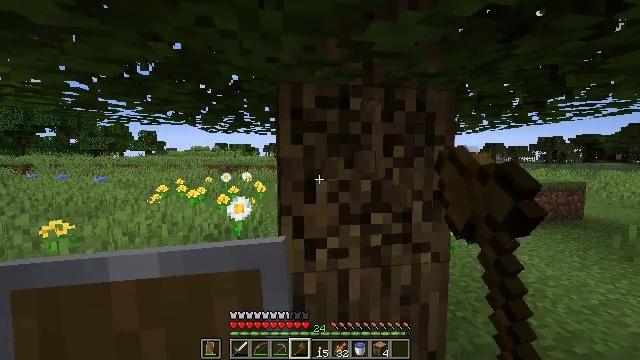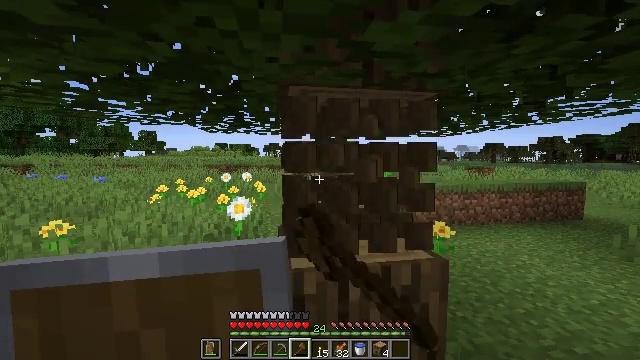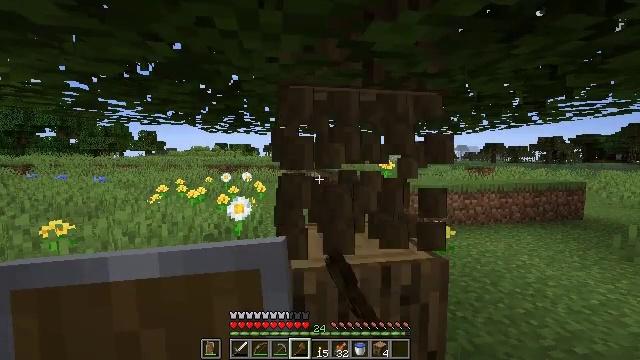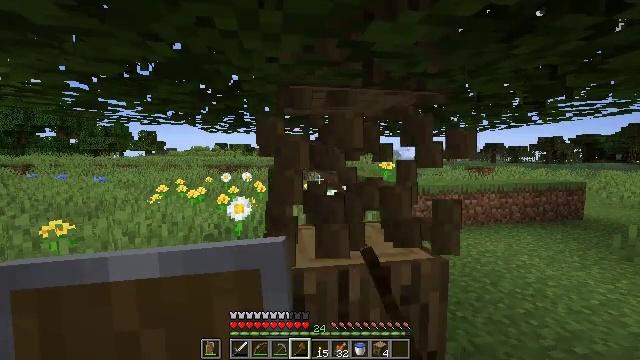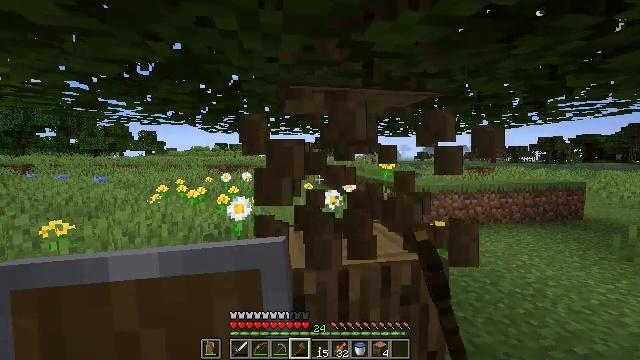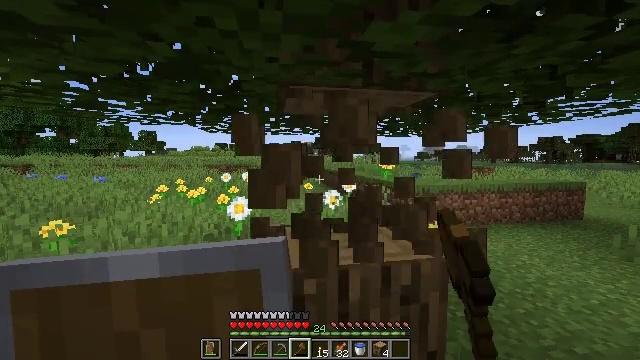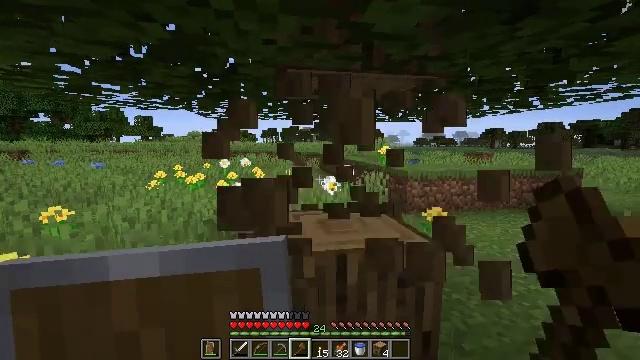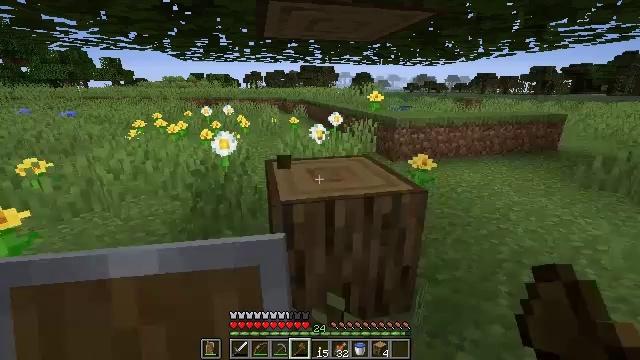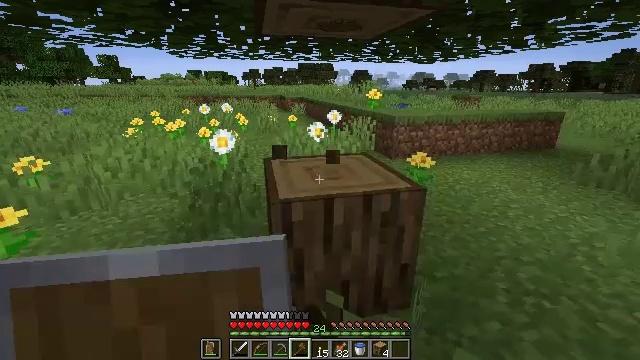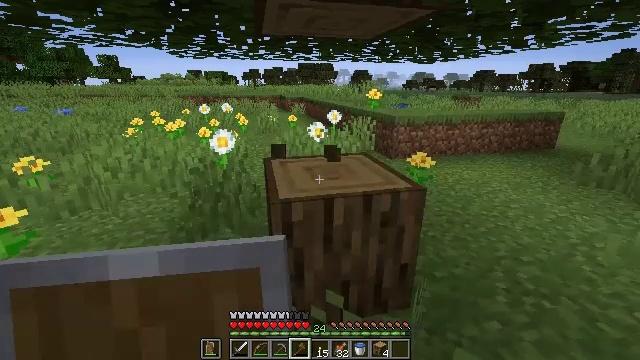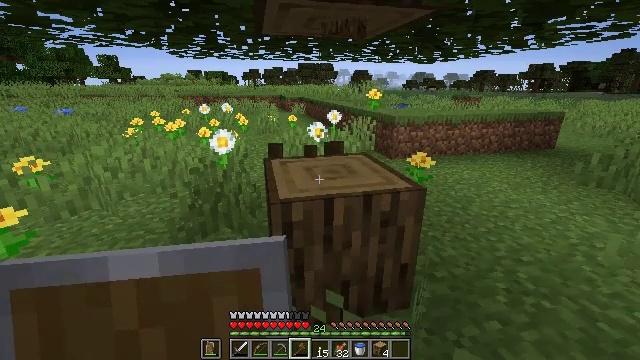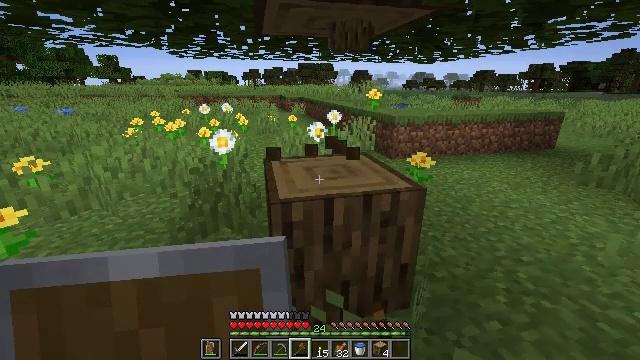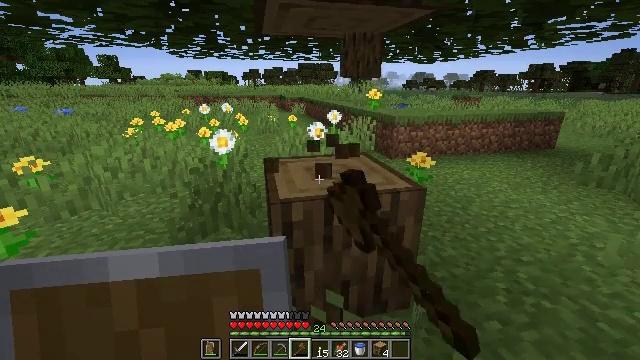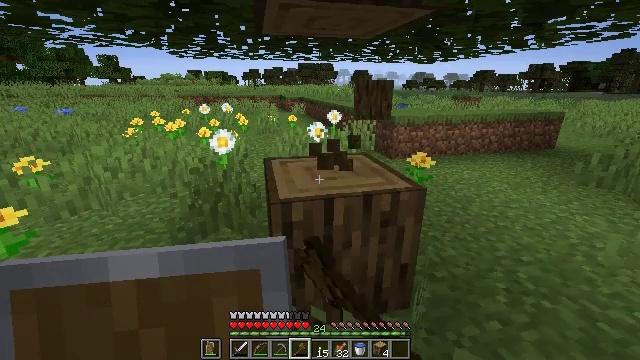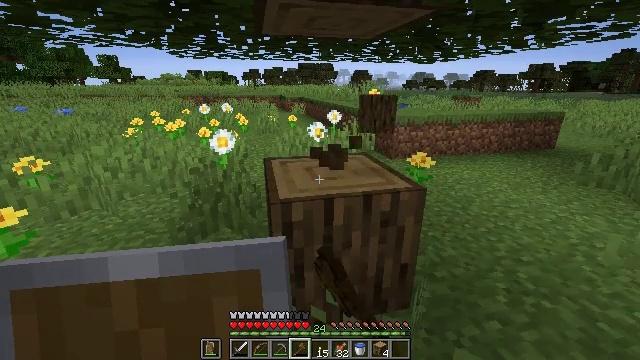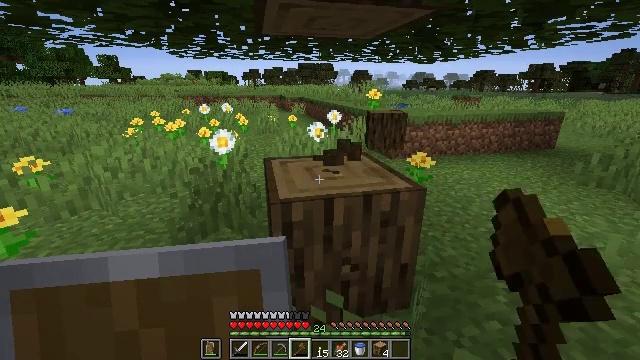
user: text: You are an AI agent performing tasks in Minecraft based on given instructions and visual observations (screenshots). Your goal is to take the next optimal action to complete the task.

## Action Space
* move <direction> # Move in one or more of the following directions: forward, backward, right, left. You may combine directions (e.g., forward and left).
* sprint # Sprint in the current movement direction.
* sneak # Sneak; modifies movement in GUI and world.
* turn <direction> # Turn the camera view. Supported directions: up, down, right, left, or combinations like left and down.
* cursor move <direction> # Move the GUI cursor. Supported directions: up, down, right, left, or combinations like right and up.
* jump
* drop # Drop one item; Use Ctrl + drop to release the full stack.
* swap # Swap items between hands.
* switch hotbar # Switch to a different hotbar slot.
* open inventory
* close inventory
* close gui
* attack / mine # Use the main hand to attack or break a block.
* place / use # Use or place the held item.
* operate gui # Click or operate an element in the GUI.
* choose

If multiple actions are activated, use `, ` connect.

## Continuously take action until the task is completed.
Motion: motion action
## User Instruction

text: Gather oak logs from trees.
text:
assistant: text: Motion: attack / mine
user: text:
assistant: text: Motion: attack / mine
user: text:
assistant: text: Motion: attack / mine
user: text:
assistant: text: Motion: attack / mine
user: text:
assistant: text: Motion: attack / mine
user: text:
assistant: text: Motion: turn down, attack / mine
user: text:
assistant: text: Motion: turn right and down, attack / mine
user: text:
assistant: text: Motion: attack / mine
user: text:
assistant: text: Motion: attack / mine
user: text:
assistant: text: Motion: attack / mine
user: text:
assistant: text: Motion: attack / mine
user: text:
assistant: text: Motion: attack / mine
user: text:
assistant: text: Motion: attack / mine
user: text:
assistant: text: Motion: attack / mine
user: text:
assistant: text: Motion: attack / mine
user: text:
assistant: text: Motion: attack / mine
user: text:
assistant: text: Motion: attack / mine
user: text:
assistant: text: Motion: attack / mine
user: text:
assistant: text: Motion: attack / mine
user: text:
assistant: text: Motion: attack / mine
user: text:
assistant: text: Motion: attack / mine
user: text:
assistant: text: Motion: attack / mine
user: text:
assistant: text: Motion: attack / mine
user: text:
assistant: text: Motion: attack / mine
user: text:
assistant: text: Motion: attack / mine
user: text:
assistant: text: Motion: attack / mine
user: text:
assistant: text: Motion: attack / mine
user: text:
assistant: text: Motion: attack / mine
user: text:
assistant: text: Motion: attack / mine
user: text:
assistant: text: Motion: attack / mine